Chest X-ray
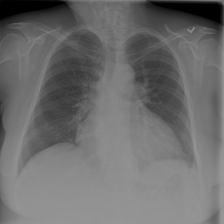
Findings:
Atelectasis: negative
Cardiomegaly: negative
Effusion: negative
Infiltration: negative
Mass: negative
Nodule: negative
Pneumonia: negative
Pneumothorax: negative
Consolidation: negative
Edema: negative
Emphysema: negative
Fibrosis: negative
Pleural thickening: negative
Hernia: negative